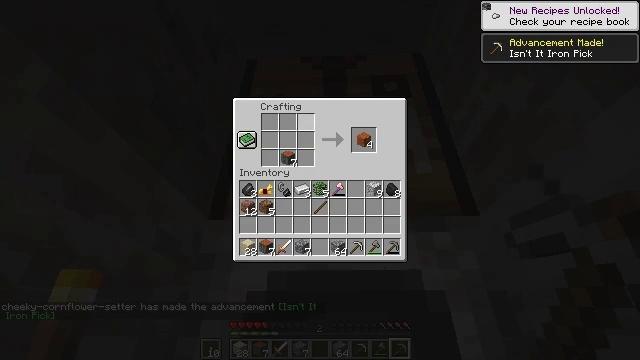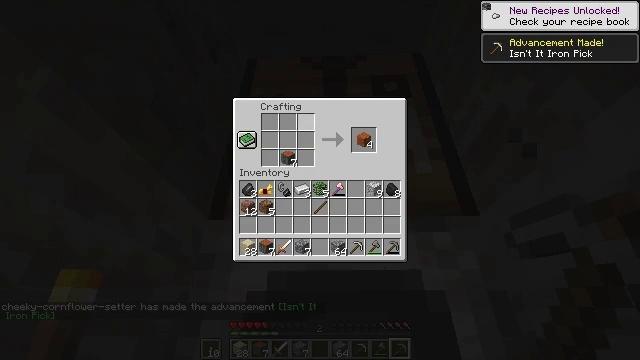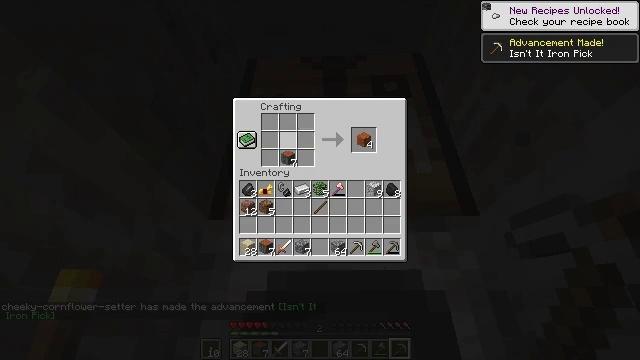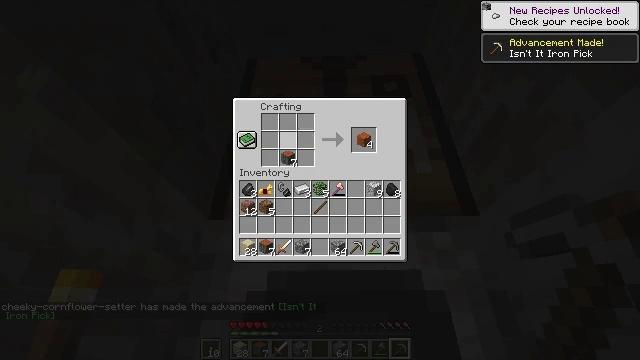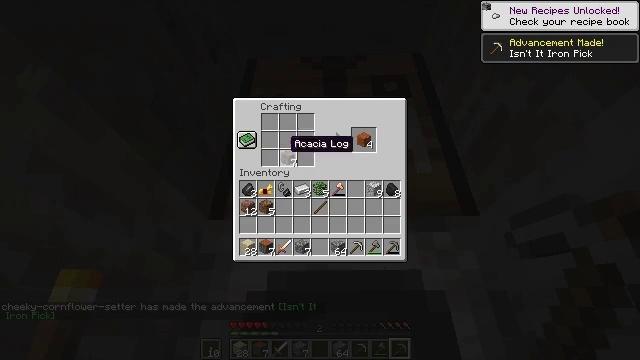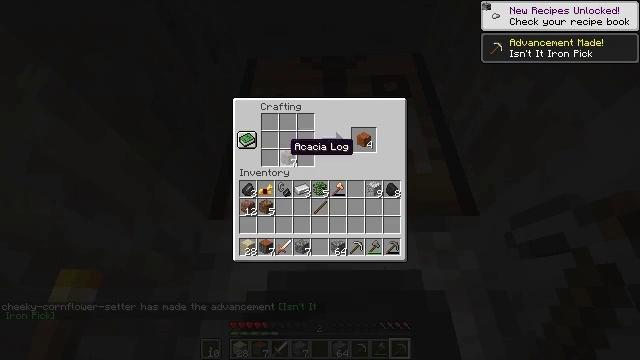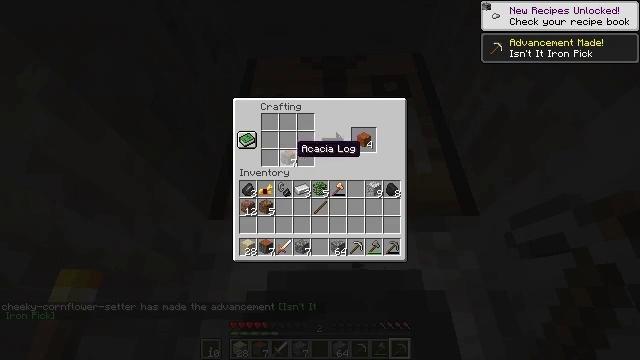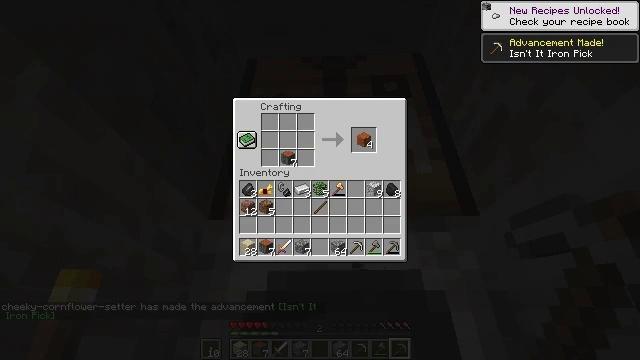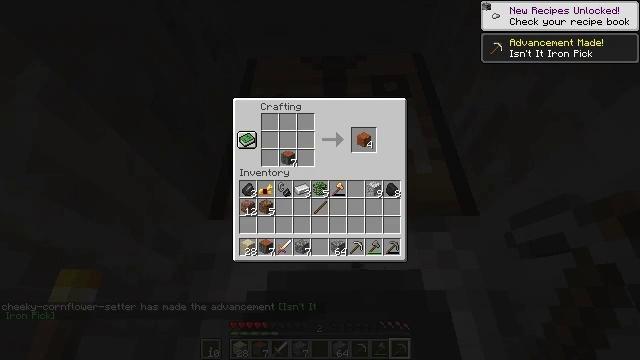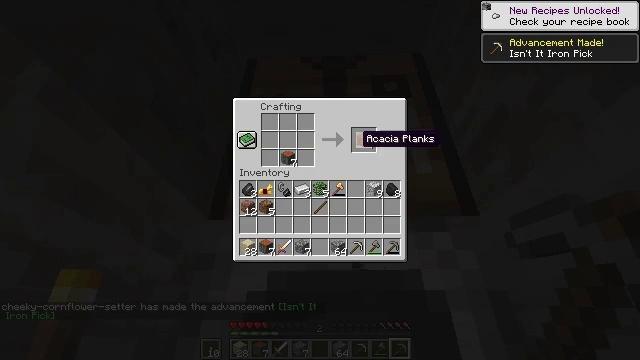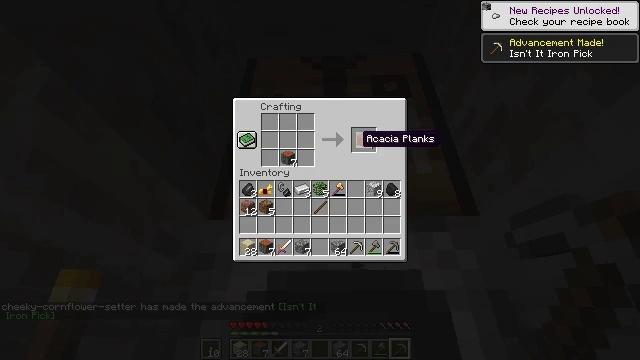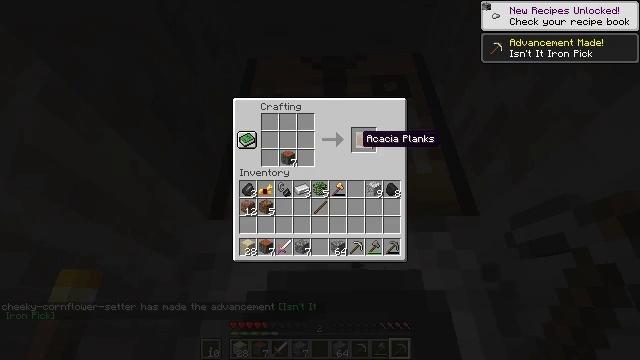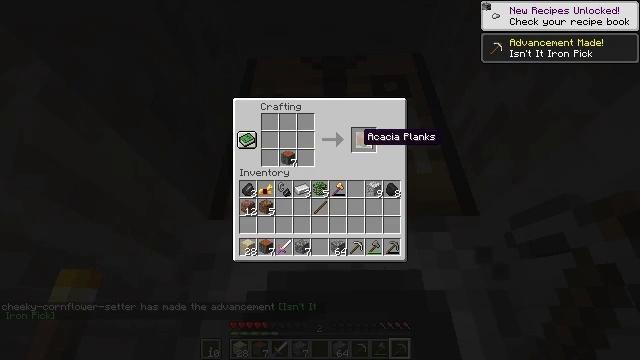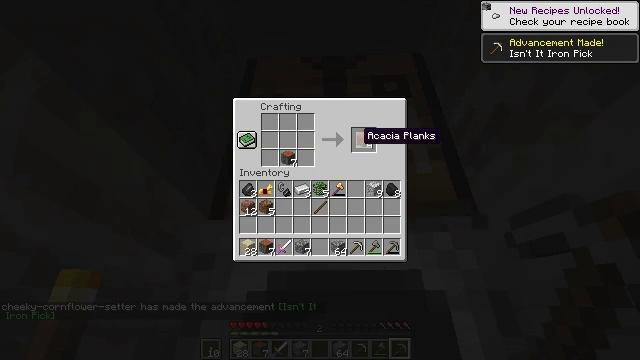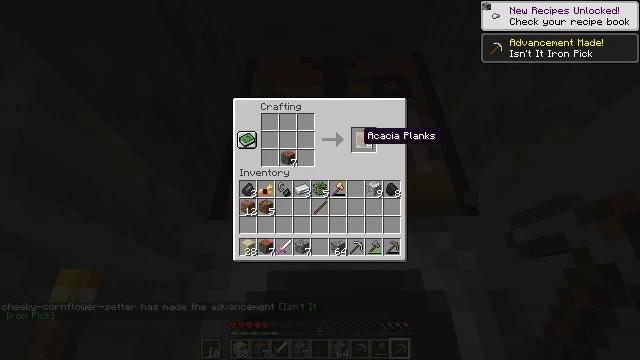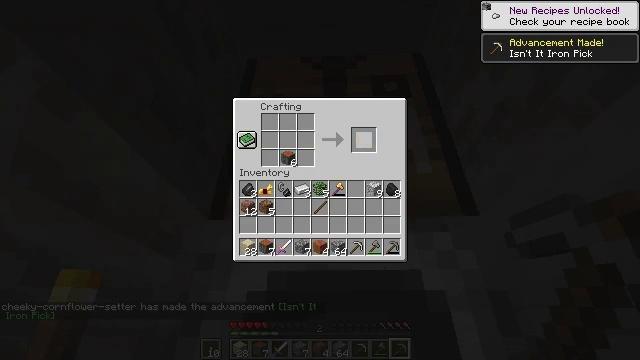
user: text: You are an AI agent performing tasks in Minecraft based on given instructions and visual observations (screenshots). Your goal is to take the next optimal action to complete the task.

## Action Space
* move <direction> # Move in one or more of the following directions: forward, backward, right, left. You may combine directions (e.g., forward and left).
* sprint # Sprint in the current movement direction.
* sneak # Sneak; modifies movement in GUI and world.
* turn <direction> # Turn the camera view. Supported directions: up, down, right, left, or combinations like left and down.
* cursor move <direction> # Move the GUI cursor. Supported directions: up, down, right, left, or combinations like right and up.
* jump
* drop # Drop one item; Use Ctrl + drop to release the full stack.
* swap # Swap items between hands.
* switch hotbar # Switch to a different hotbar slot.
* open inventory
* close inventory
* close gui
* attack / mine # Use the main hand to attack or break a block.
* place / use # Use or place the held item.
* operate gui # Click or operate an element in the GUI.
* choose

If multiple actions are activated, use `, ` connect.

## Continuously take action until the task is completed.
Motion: motion action
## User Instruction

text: Change acacia wood into acacia planks in the crafting grid.
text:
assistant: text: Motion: sneak
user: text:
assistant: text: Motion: sneak, cursor move down
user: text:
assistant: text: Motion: sneak, cursor move left and down
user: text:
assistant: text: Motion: no_op
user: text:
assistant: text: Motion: no_op
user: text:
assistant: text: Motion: no_op
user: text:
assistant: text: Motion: cursor move right
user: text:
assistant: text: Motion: cursor move right
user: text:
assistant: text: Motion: no_op
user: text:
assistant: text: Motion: sneak
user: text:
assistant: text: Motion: sneak
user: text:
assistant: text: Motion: sneak
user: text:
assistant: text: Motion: sneak
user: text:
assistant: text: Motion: sneak
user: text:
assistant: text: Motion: sneak, operate gui
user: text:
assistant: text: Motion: sneak, operate gui
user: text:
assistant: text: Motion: sneak
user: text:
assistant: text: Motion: sneak, cursor move left and down
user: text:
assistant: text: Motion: sneak, cursor move left and down
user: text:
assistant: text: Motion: no_op